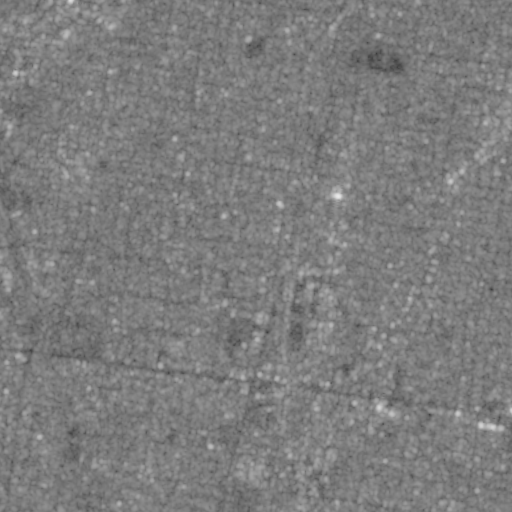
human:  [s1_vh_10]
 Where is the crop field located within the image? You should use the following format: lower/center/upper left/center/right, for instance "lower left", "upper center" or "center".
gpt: The crop field is located in the lower left of the image.
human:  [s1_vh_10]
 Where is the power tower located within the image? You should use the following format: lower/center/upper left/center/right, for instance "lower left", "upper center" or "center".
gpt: The power tower is located in the left of the image.
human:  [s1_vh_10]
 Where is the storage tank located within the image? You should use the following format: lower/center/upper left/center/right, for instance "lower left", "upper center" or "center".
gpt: The storage tank is located in the center right of the image.
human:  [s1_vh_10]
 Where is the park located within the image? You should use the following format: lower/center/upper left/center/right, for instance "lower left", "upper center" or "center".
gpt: There is no park in the image.

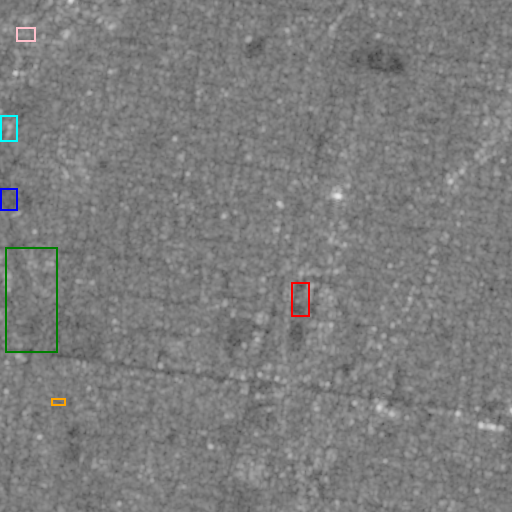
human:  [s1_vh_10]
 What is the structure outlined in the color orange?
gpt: The structure outlined in orange is a crop field.
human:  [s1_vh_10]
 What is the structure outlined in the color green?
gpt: The structure outlined in green is a park.
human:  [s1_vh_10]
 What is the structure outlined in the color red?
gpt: The structure outlined in red is a parking lot.
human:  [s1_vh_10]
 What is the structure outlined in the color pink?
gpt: The structure outlined in pink is a power substation.
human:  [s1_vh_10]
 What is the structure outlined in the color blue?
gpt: The structure outlined in blue is a track.
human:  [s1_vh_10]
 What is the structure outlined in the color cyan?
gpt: The structure outlined in cyan is a building.
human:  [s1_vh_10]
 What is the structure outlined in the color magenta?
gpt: There is no magenta outline.